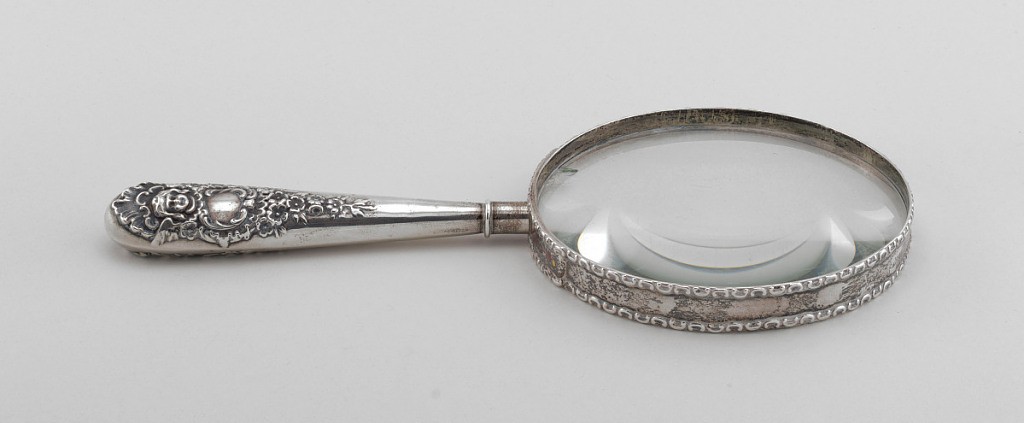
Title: Magnifying Glass
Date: late 19th century
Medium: silver, glass
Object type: magnifying glass
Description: A silver hoop with molded decoration on both edges holds the lens in a groove. It screws into a handle with repoussé shells, cherub heads, cartouches and flowers.